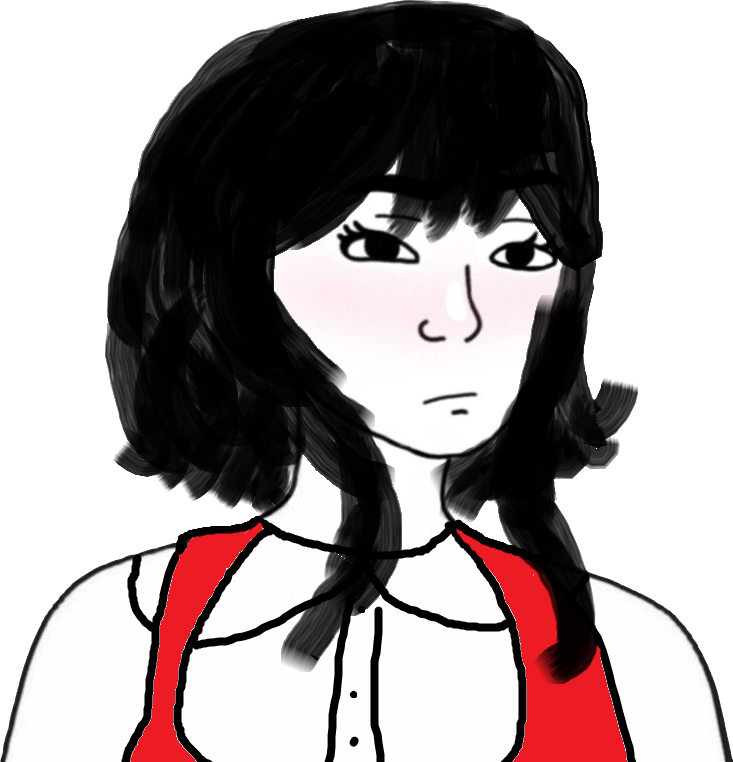
Label: 5_Doomer_Girl